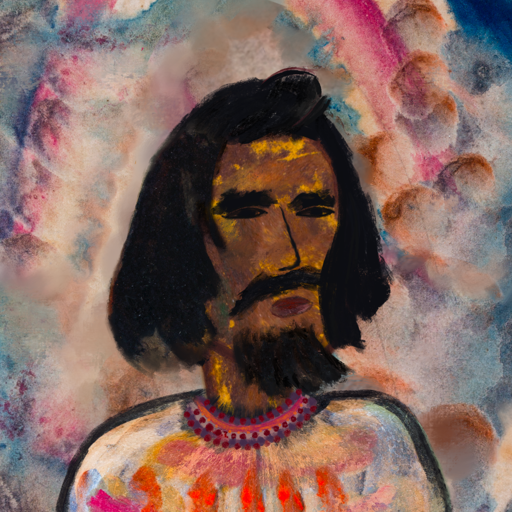
Background: Rupkatha, Head And Neck Side: Comrade, Face Side: Mosgoul, Bust: Childish, Hair Side: Mosgoul, Head Accessory: Blank, Second Necklace: Blank, Necklace: Roy_Bahadur, Baby: Blank